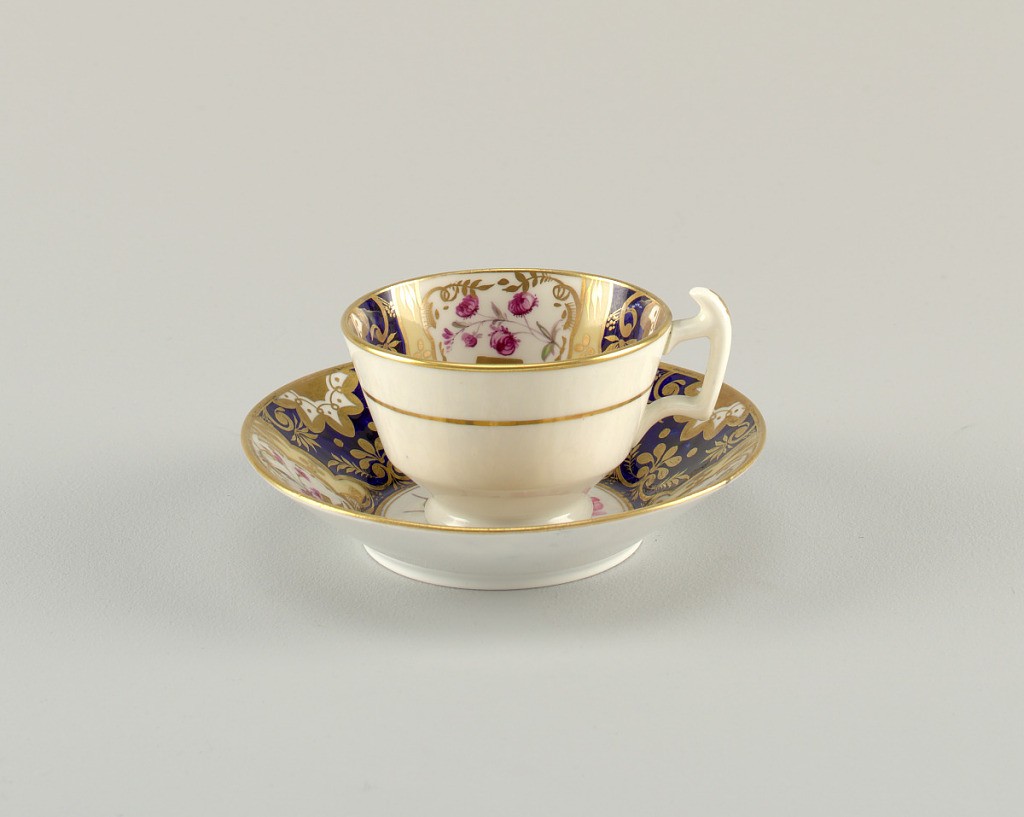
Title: Cup and Saucer, from a Tea Service
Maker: Spode Ceramic Works, English, established 1776
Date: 19th century
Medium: porcelain, vitreous enamel, gold
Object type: cup and saucer
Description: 1992-5-49-a,b: Cup has handle with raised spur. Exterior decorate...